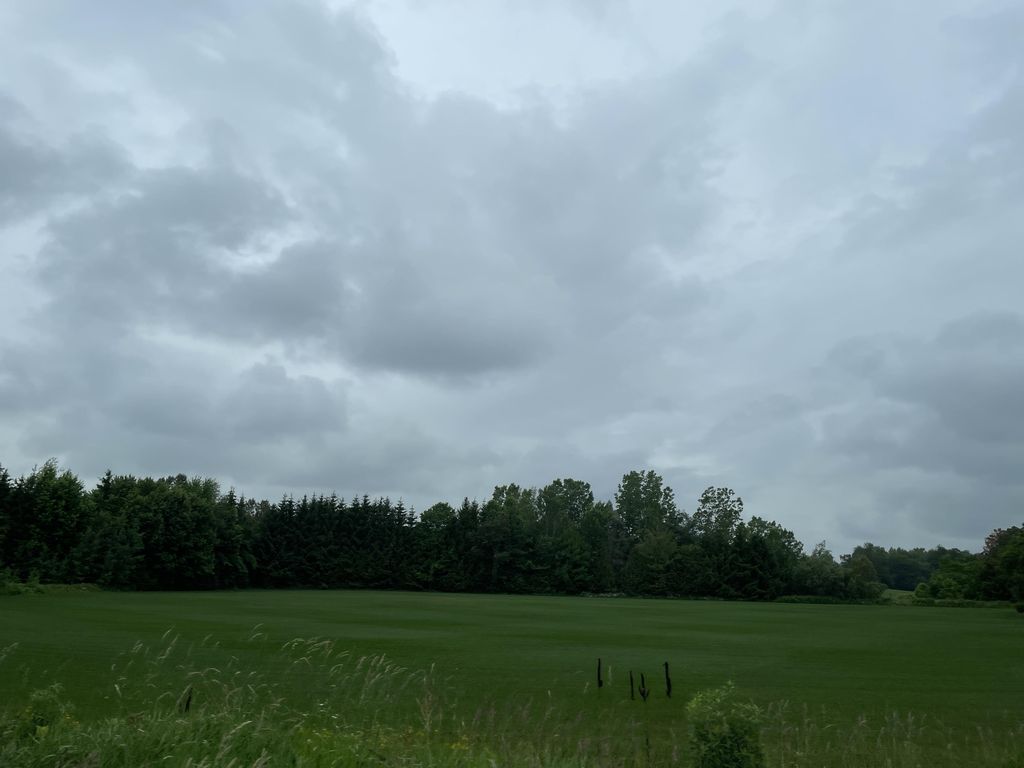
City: kitchener-waterloo